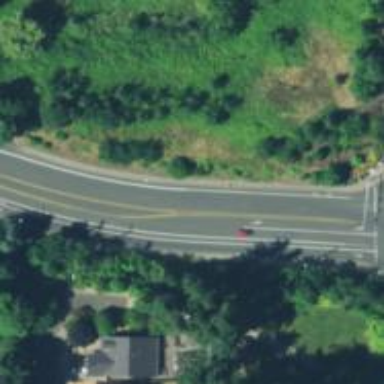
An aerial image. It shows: Secondary road with asphalt surface and sidewalk on the left.